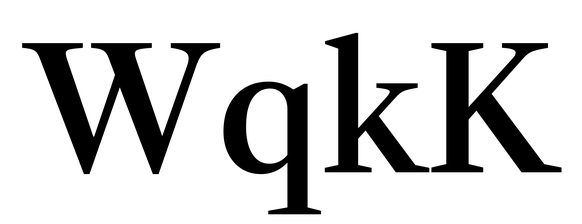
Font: LibreCaslonText_Medium